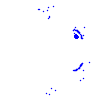
Particle: kaon